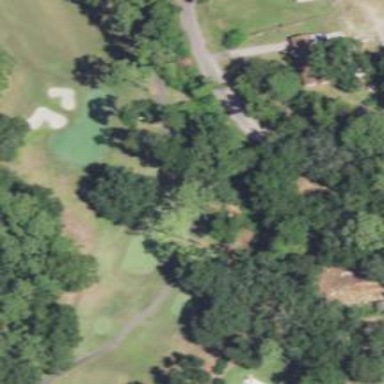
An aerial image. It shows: Path for both roads and golfers.